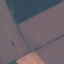
Label: AnnualCrop